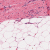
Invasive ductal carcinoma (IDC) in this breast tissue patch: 1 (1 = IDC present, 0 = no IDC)